Question: I'm using c3.js (<URL> to generate a PDF of the HTML page my chart lives on. My chart displays fine in the browser but is blank in wkhtmlpdf. Wkhtmltopdf reports no Javascript errors but the resulting PDF does not include the chart. Does anyone have a work around for this?
'/wkhtmltopdf --javascript-delay 5000 "http://c3js.org/samples/chart_donut.html" ~/test.pdf'

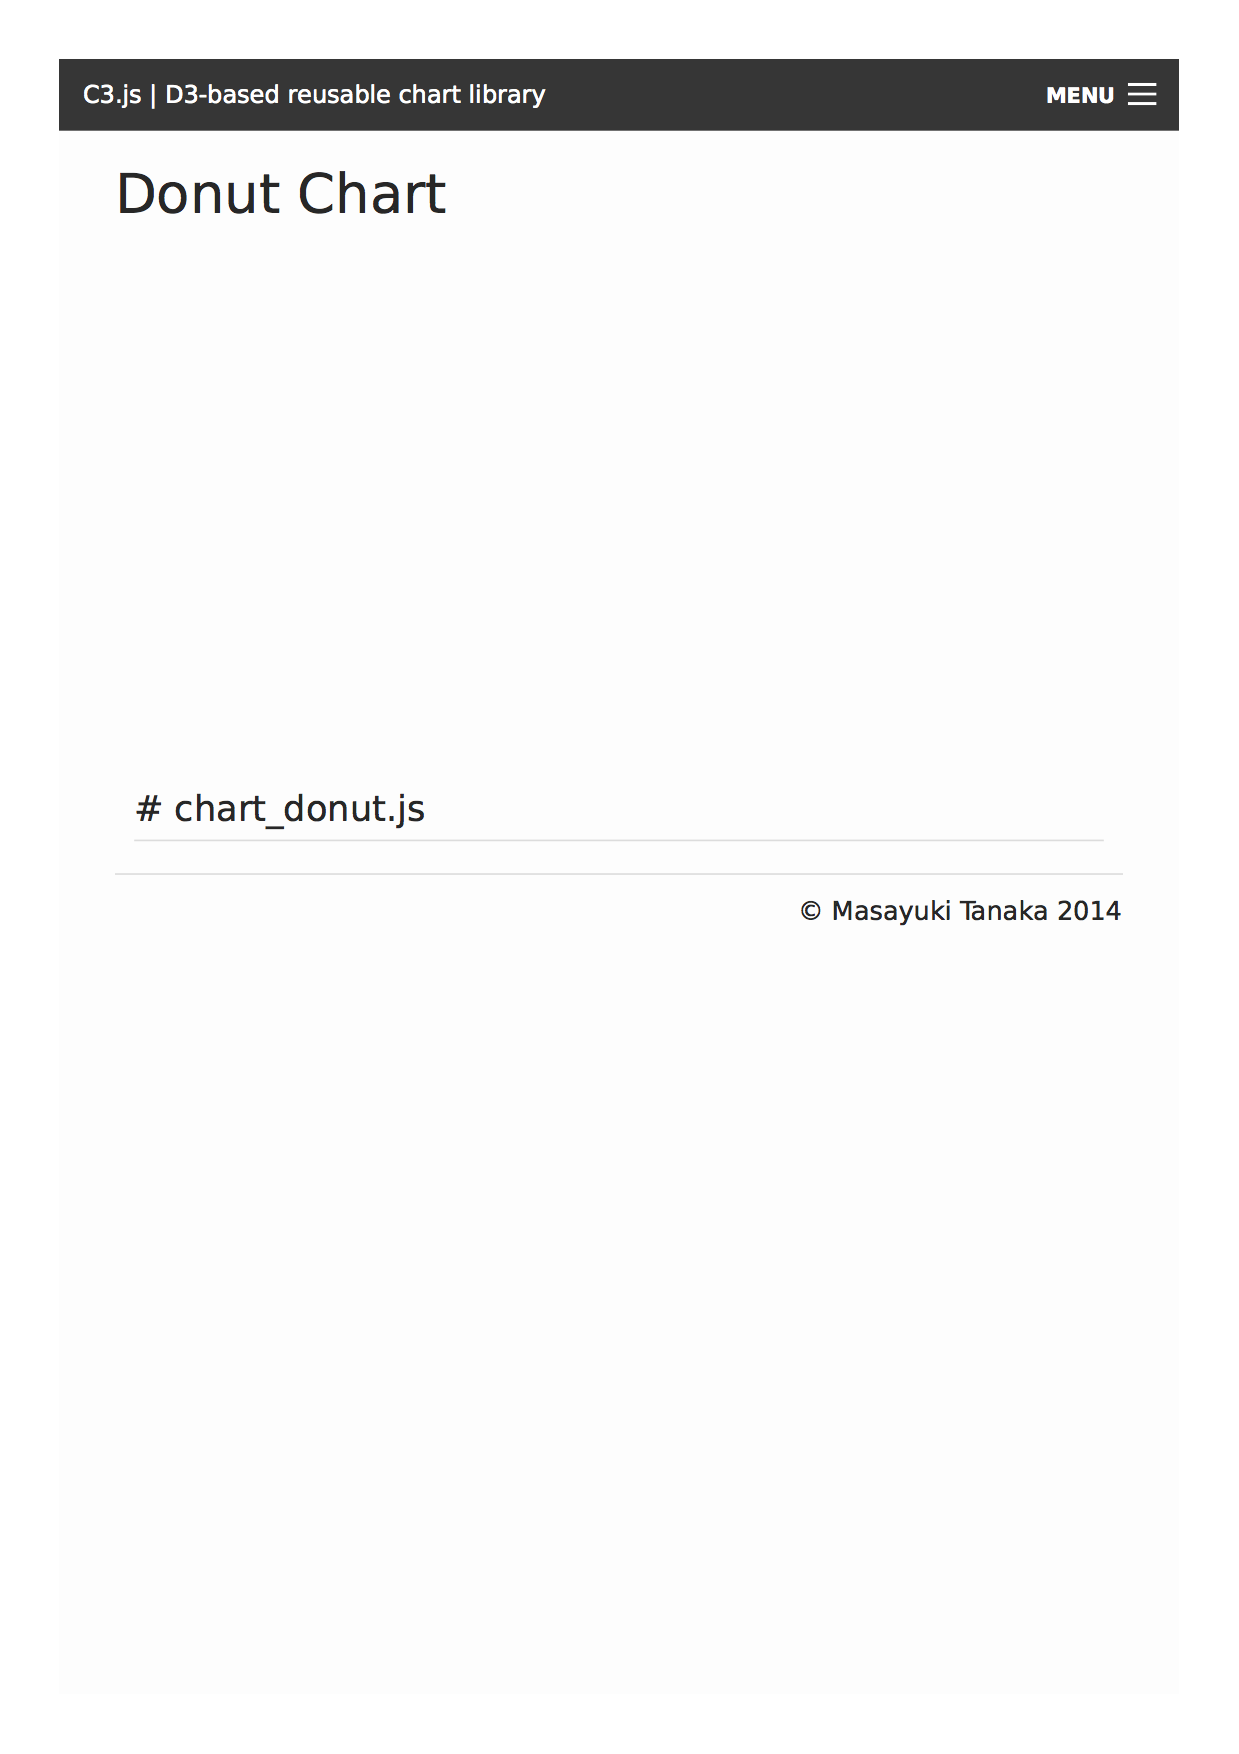
Answer: or there are a few workarounds explained
here <URL> which appear to have resolved this issue.